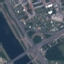
Land use / land cover: Highway